Question: I don't know if i can ask this kind of question here, if can't, sorry.
in a git repository, i use global username 'Aname', and global usermail 'aemail@email.com', and submitted some works to this repository, and now I update my global username to 'Bname', and global usermail to 'bemail@email.com' and also submitted some works to this repository. so how can i update global config in old works, please look at picture.

thanks.
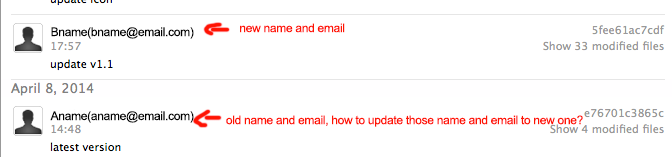
Answer: The <URL> has the information you're look for, specifically under "Changing E-Mail Addresses Globally".
If you are using your repository only for personal development, this is fine, but if you are sharing this repository with other people rewriting history like this is an intrusive change. You cannot actually an existing commit, so what happens in a situation like this is that 'git' generates commits and discards the old ones. This can be inconvenient if (for example) someone has created a branch off one of the old commits.